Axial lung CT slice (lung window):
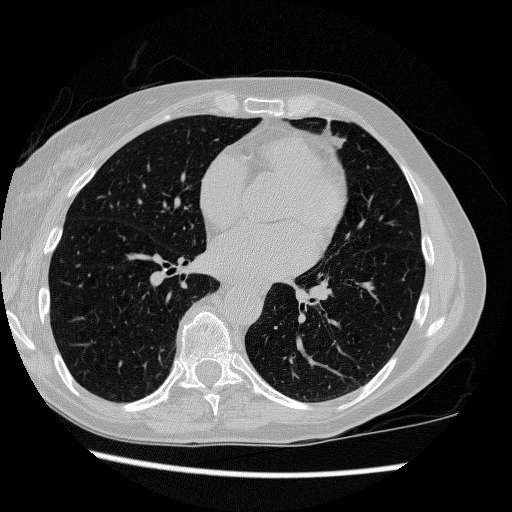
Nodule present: no